Aerial crown-view tile of a tropical tree (Barro Colorado Island, Panama), acquired 20250317:
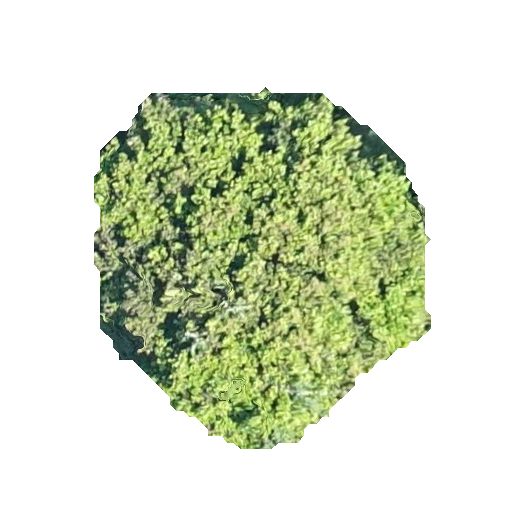
Species: Prioria copaifera
GBIF accepted scientific name: Prioria copaifera
Crown area: 136.966 m²